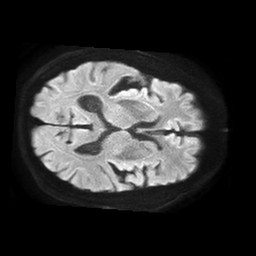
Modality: TRACE
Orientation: axial
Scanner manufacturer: philips
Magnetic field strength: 1.5 T
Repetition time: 4.6 s
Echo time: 0.08528 s